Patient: sex F, age 60
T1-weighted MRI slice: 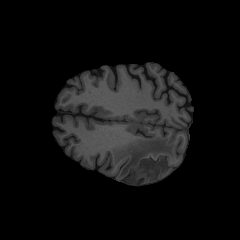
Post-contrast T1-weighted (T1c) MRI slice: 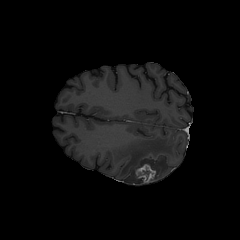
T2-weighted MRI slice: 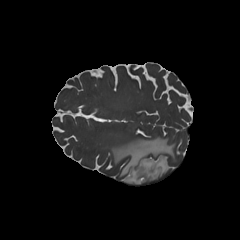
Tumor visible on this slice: yes
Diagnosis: Glioblastoma, IDH-wildtype
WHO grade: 4